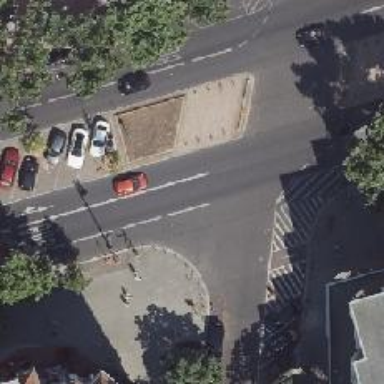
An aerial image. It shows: Secondary road with asphalt surface. There is shared bus and cycle lane on the right side.